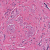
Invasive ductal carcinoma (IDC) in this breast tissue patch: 0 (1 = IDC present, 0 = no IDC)